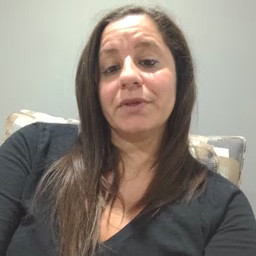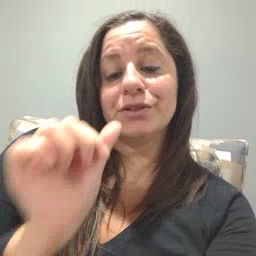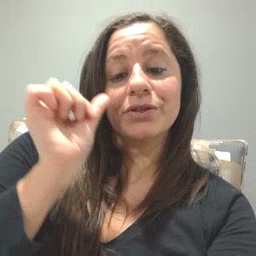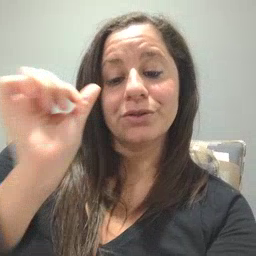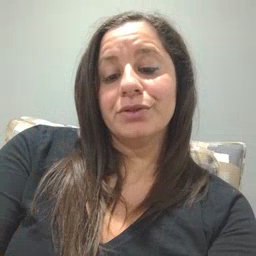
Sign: yesterday